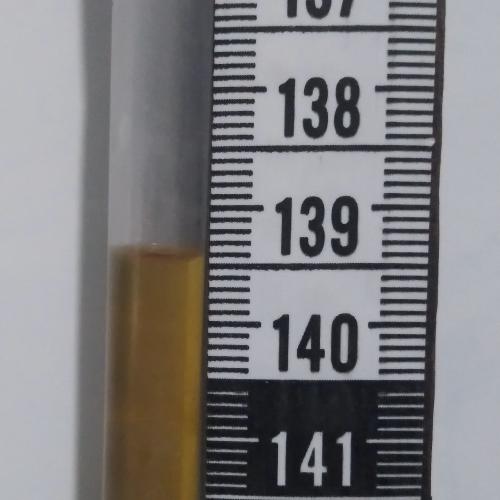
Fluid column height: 139.4 cm